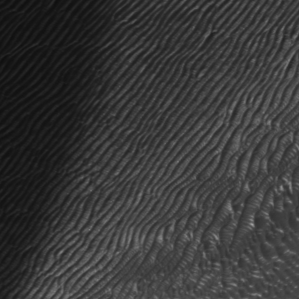
Label: frost